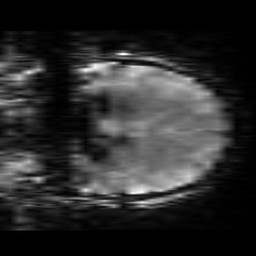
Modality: T2starw
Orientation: coronal
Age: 33
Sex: female
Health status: healthy
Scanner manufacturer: siemens
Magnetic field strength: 3 T
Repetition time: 0.7 s
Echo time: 0.02 s